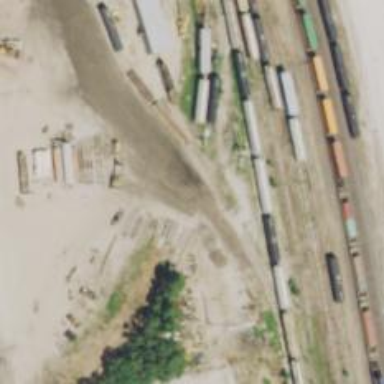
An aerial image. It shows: Unused railway yard.